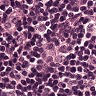
Metastatic tissue present: no